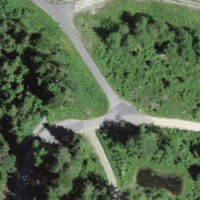
EUNIS habitat code: 44
Species observed at this site:
Equisetum sylvaticum